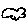
Label: cloud